Question:
the flutter project I just created always contains a dot in the subfolder of src, is there a option I can disable showing the dot ?
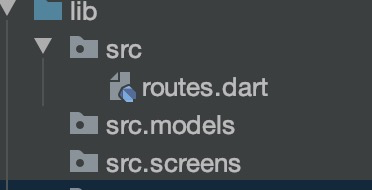
Answer: If you are using Android Studio,
- In the project pane, click on the settings icon (Gear icon):
<URL> deselect the option
<URL>